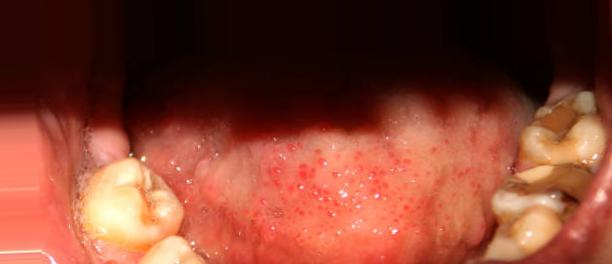
Condition: Caries